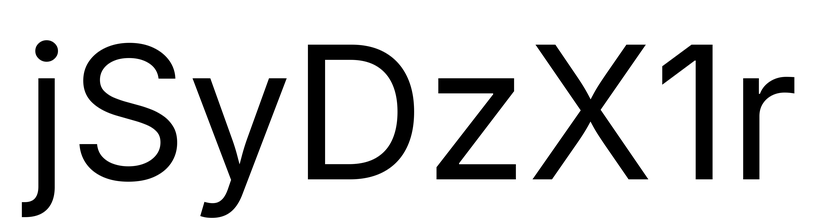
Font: Inter_Regular